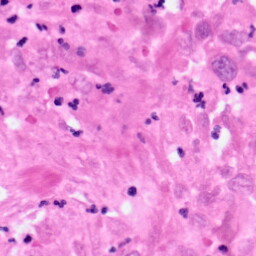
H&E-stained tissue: Pancreatic